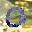
Label: 0